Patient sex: M
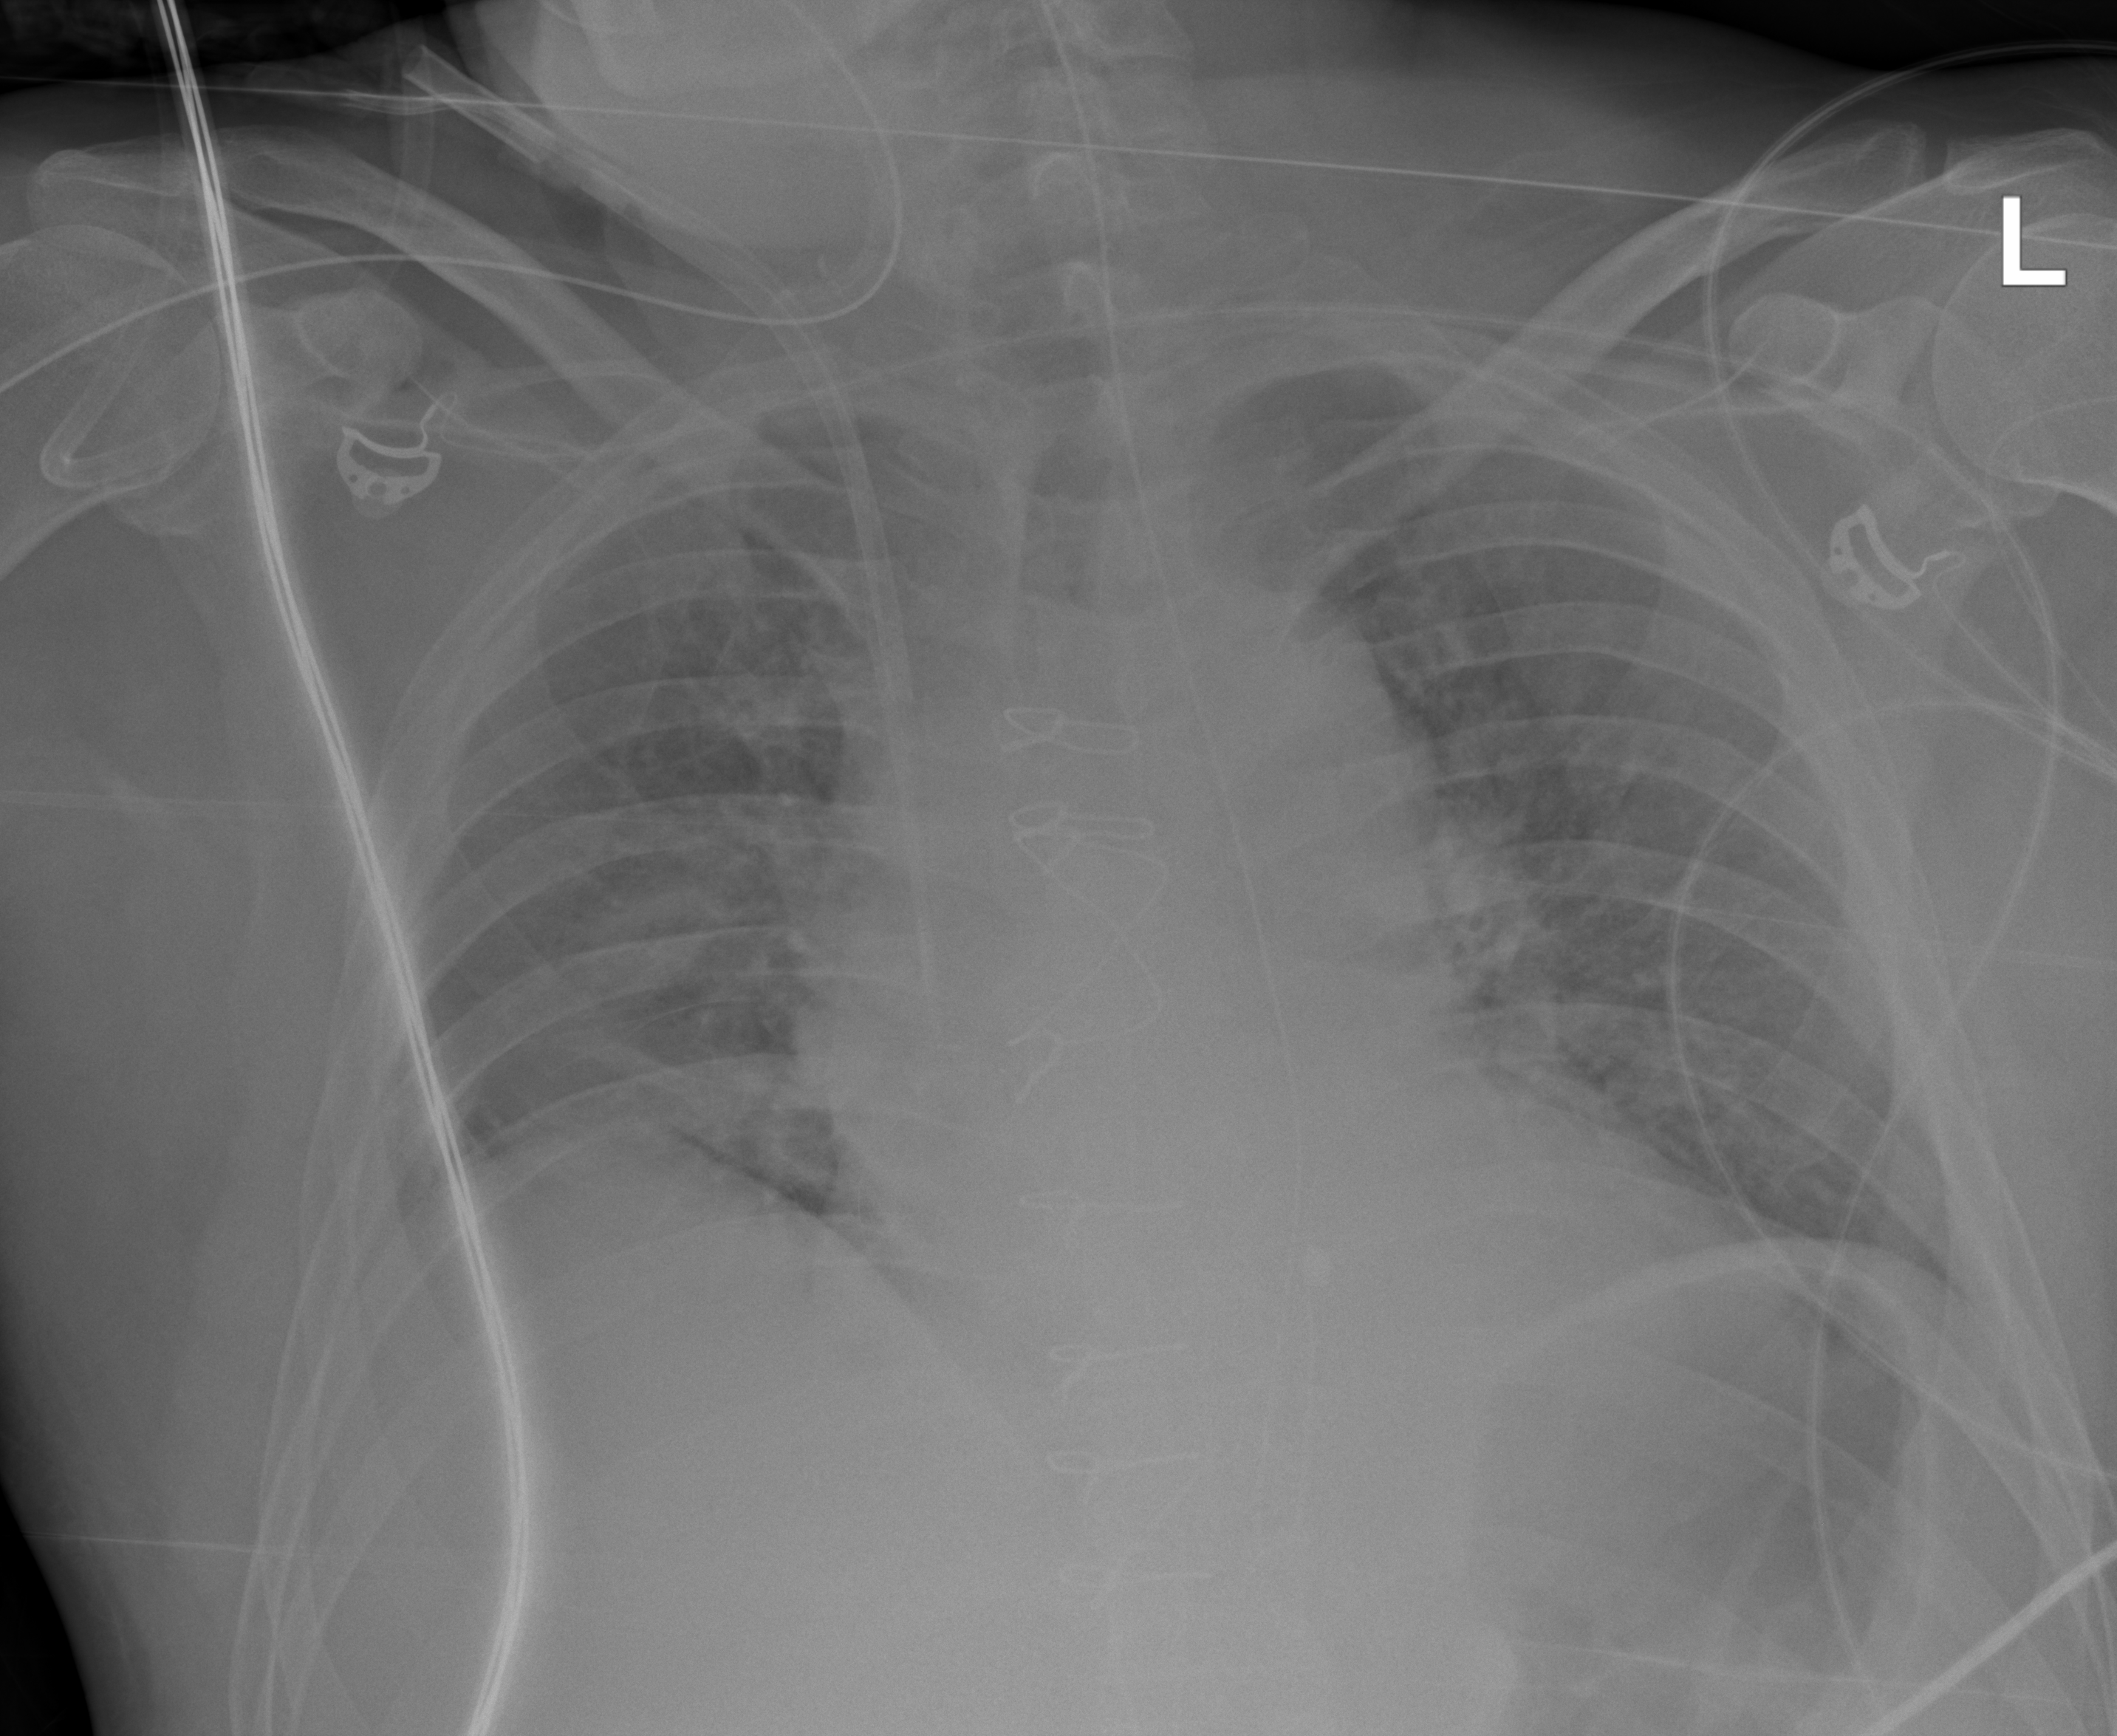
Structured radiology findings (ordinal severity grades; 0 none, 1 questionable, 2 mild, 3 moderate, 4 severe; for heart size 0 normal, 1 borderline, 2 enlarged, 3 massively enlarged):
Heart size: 2
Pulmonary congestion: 2
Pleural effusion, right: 1
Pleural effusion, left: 0
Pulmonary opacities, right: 1
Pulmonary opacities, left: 1
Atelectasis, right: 2
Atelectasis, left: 1